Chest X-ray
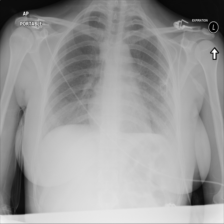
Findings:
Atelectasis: negative
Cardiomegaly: negative
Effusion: negative
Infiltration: negative
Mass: negative
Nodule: negative
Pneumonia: negative
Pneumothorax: positive
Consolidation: negative
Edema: negative
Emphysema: negative
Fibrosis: negative
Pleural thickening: negative
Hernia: negative